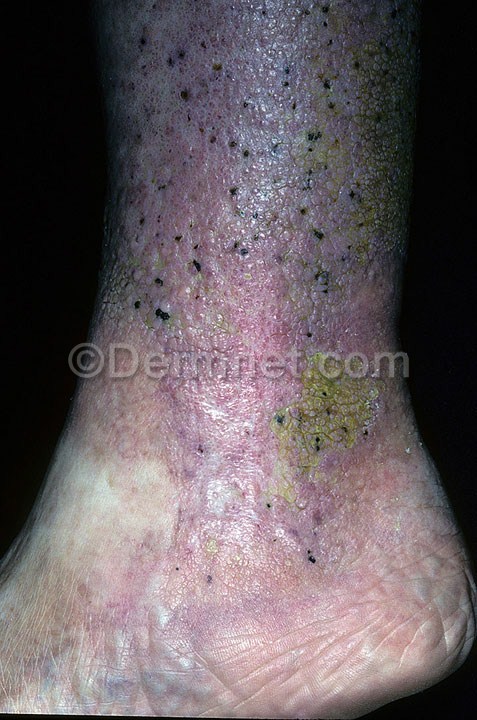
Disease: Eczema Photos